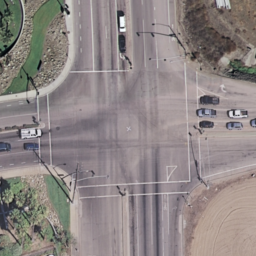
Label: intersection